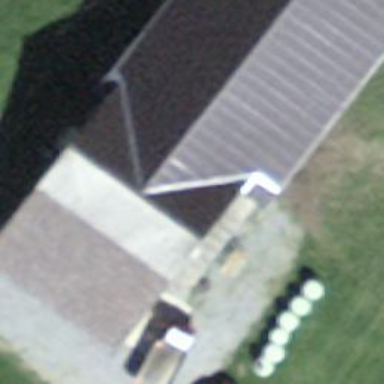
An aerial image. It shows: Farm auxiliary building.